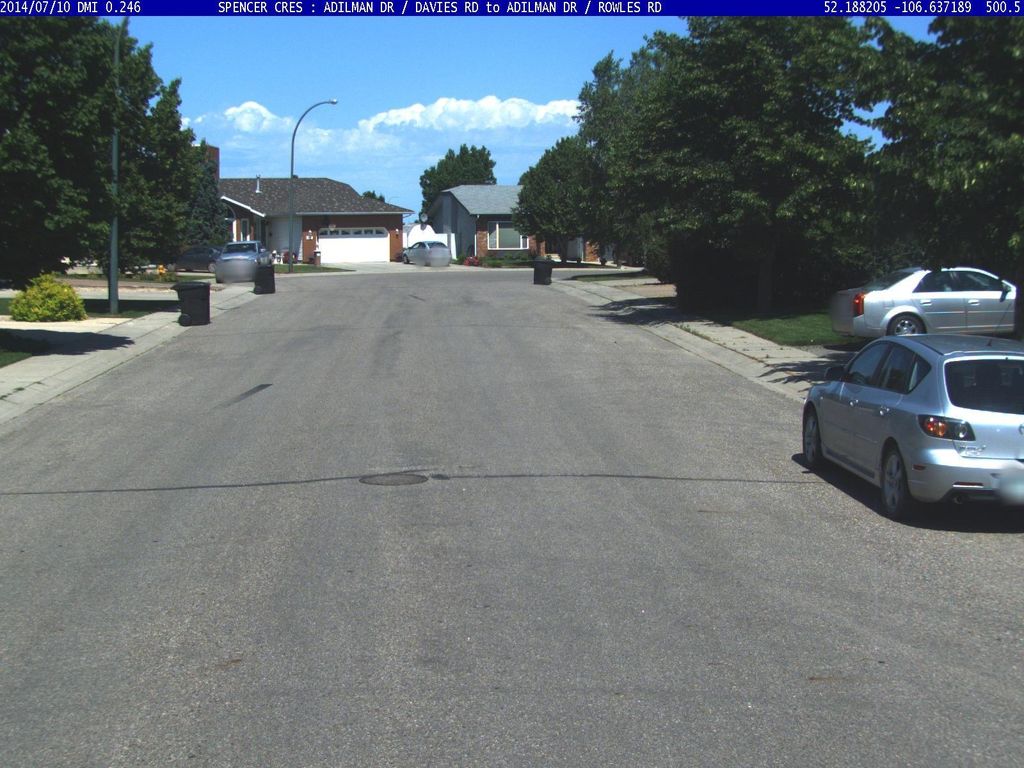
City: saskatoon